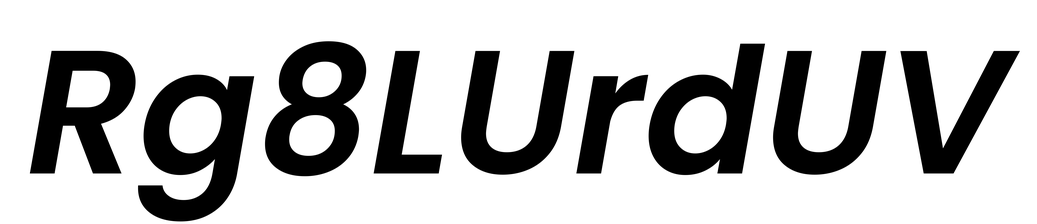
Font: Poppins-SemiBoldItalic